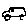
Label: car